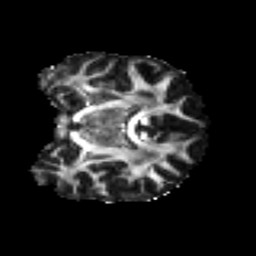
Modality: FA
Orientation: coronal
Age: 32
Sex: male
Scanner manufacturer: ge
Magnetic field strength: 3 T
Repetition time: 7.8 s
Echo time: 0.0606 s